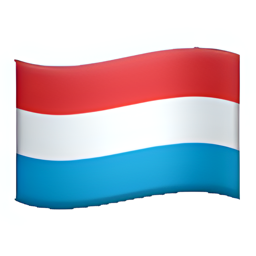
Name: flag for luxembourg
Emoji: 🇱🇺
Group: Flags
Sub-group: country-flag